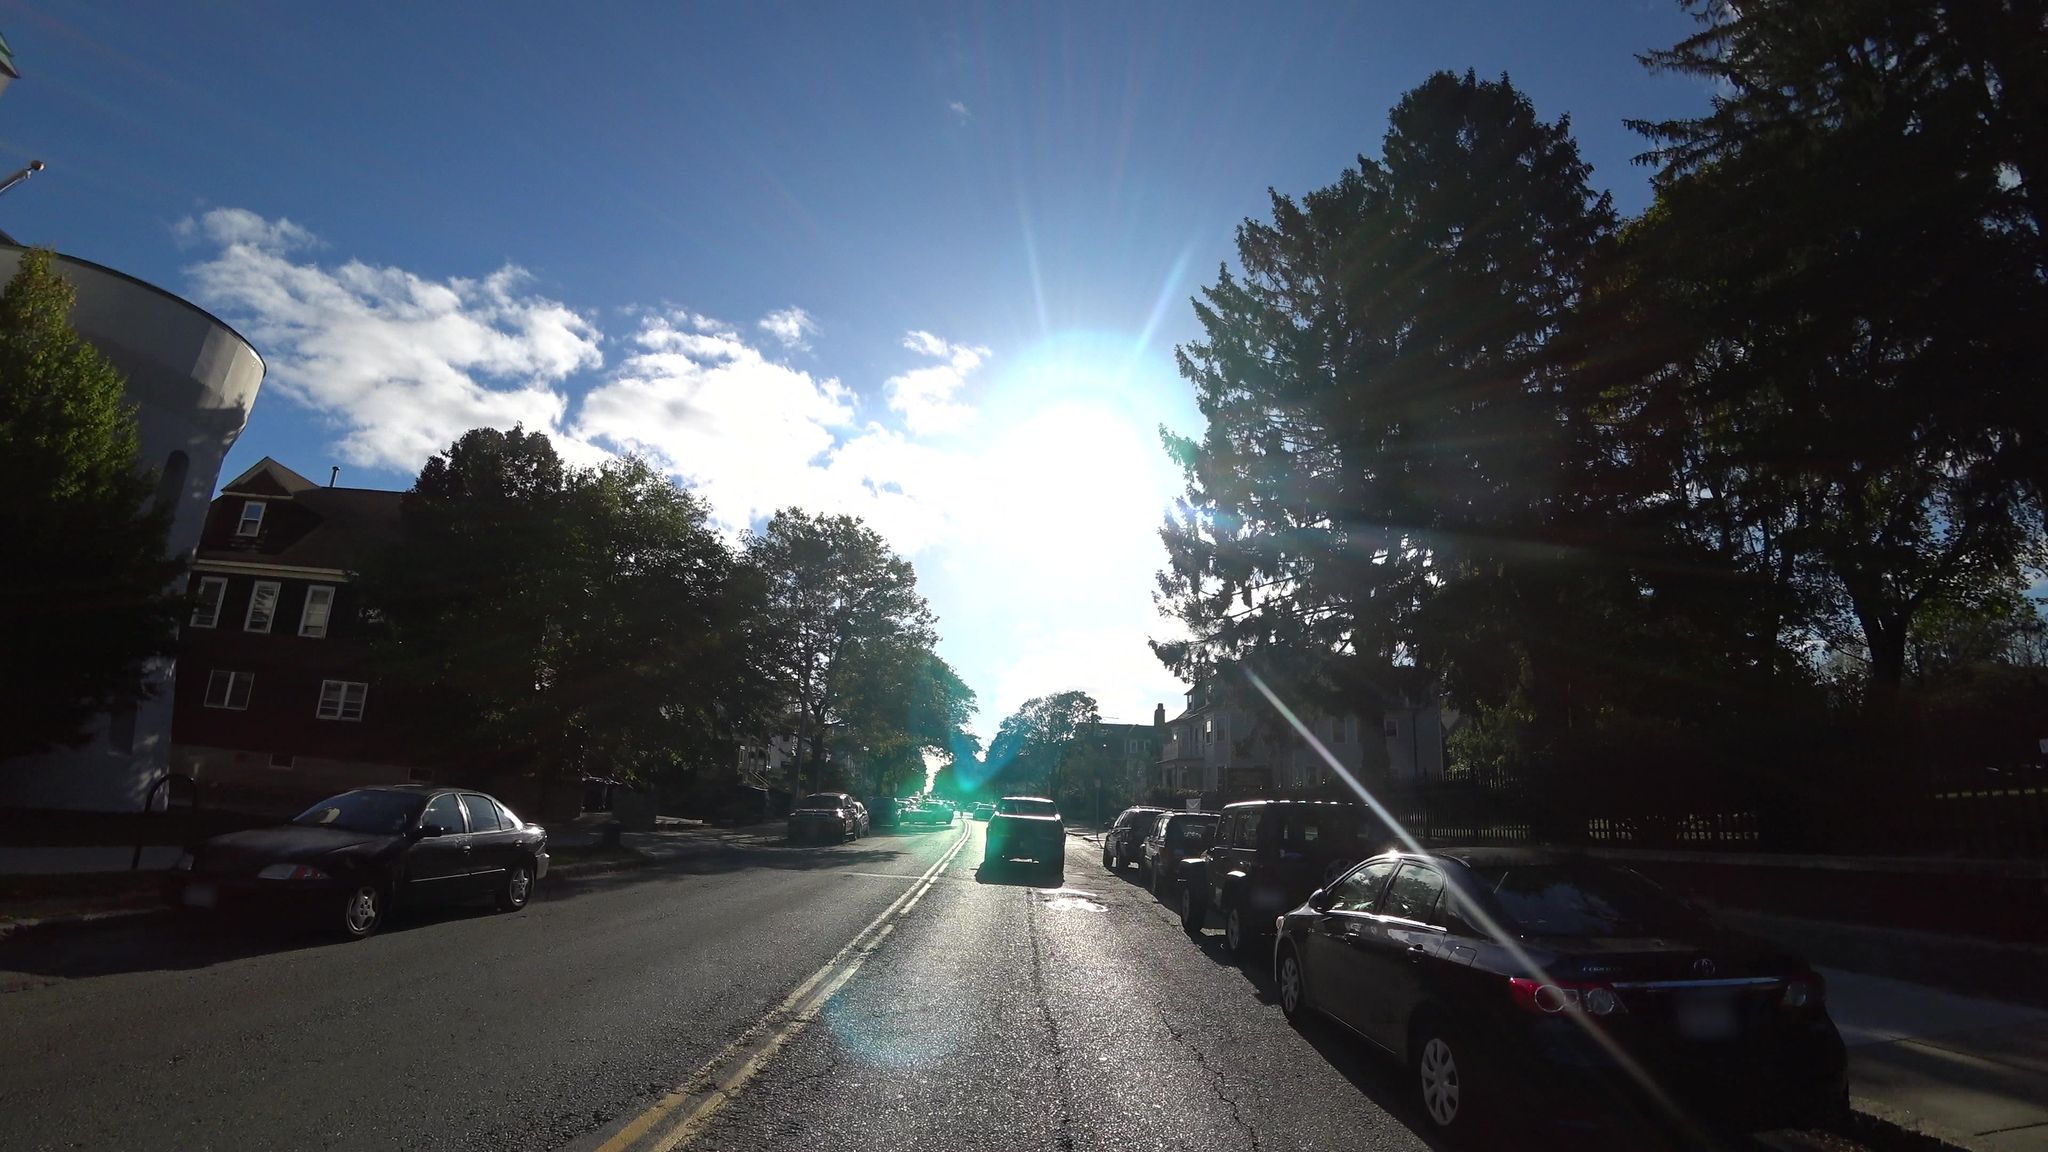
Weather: clear
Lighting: day
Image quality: good
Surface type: driving surface
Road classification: secondary
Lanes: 2
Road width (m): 18.3
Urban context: urban centre
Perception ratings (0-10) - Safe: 2.2, Lively: 4.24, Beautiful: 6.33, Boring: 0.47, Depressing: 2.36, Wealthy: 6.16